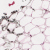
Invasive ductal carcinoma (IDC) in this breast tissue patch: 0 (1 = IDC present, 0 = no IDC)